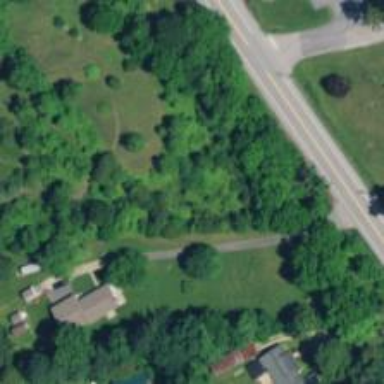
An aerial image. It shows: Driveway leading to service road.